Question: I have this file below:

I have a question, how can I get url value from this plist file.
I have convert this file to a NSDictionary and it has all keys and values.
I've added this line to check how it works
'''
NSLog(@"%@", [[[[source objectForKey:@"Root"] objectForKey:@"updates"] objectForKey:@"Item 0"] objectForKey:@"url"]);
'''
but it returns (null) instead of someurl1.
source - this is my NSDictionary instance variable.
This log for my NSDictionary object
'''
(NSDictionary *) $1 = 0x0ab38b60 {
plist = {
dict = {
array = {
dict = (
{
integer = 4;
key = (
id,
url,
compression
);
string = "http://someurl1";
true = "";
},
{
integer = 5;
key = (
id,
url,
compression
);
string = "http://someurl2";
true = "";
}
);
};
key = updates;
};
version = "1.0";
};
}
'''
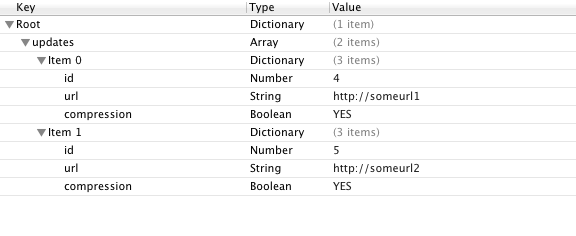
Answer: Try:
'''
for (NSDictionary *item in [source objectForKey:@"updates"]) {
NSLog(@"%@", [item objectForKey:@"url"]);
}
'''
Note that 'Root' isn't a key, it's just the way Xcode displays the plist. And you need to loop over an array, again 'Item 0' is just the way it's displayed in the IDE.